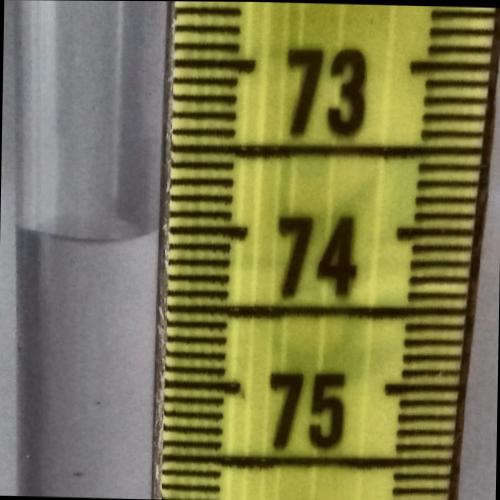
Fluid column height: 74.0 cm